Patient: sex F, age 86
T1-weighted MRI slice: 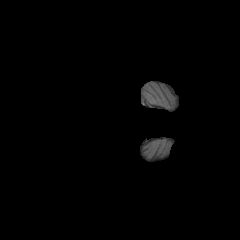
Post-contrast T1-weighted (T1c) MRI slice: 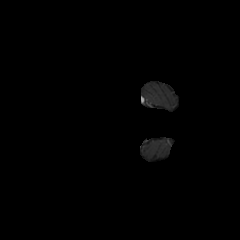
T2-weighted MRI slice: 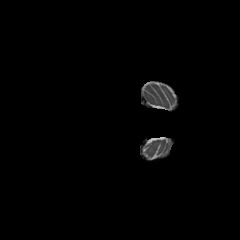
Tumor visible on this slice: no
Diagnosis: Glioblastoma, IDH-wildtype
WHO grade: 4